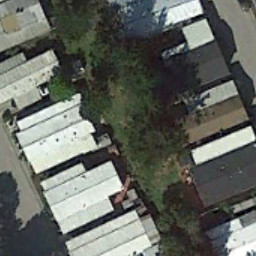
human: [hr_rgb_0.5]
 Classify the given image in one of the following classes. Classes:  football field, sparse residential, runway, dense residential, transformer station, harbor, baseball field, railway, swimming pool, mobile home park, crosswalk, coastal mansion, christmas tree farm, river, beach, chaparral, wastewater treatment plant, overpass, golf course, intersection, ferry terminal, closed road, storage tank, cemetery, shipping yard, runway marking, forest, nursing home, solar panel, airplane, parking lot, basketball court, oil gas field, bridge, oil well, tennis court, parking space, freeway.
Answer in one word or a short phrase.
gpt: mobile home park